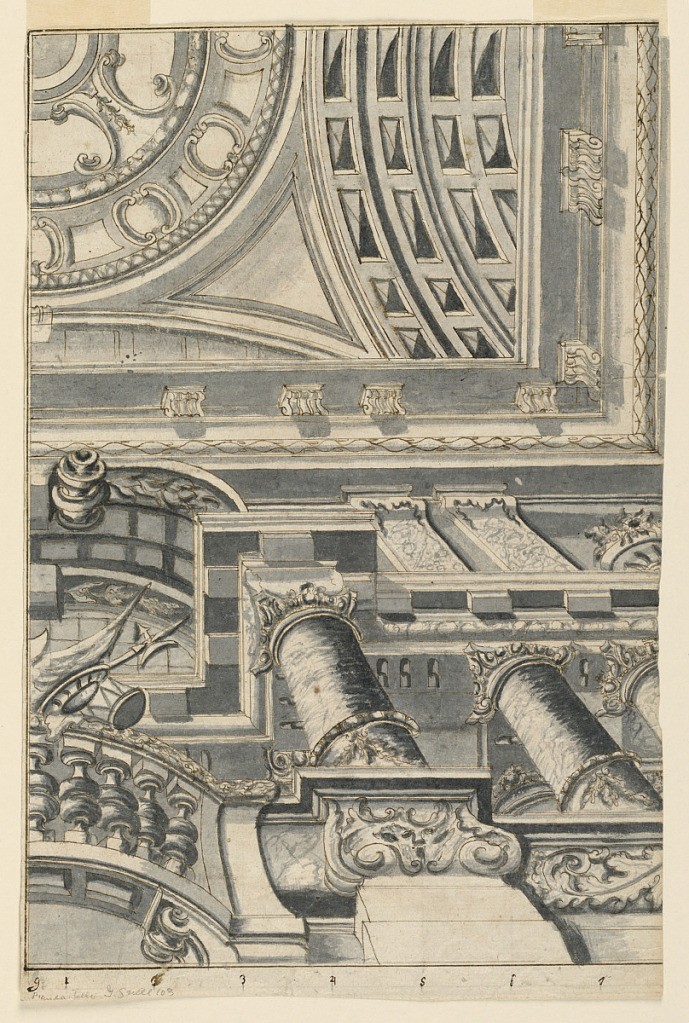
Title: Project for a Painted Ceiling
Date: early 18th century
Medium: Pen and ink, brush and watercolor on paper
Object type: Drawing
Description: Partial view. Below, view upon two stories from below, the first having in the center a balconette with a trophy of arms; above, an entablature, the second story, with a window in the center. Then the main entablature, framed outside by a moulding with interlaced waved lines. Imaginary view into a cupola above pendentives. Framing lines, except at right.